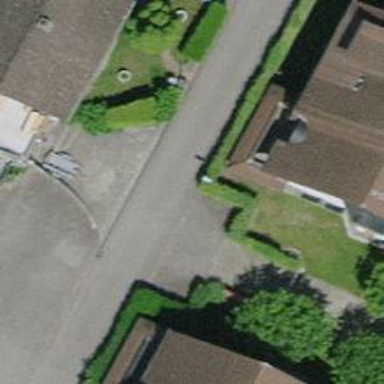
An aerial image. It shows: Footway along the road.